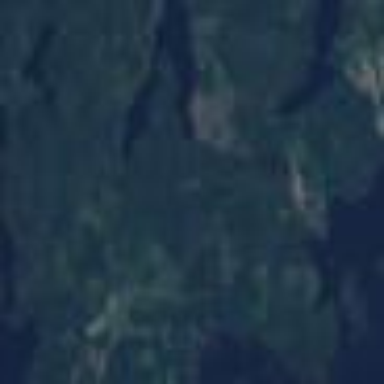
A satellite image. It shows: Woodland with needle-leaved trees.